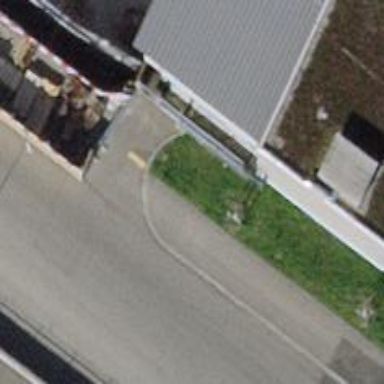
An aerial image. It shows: Kerb serving as barrier.